Aerial crown-view tile of a tropical tree (Barro Colorado Island, Panama), acquired 20241112:
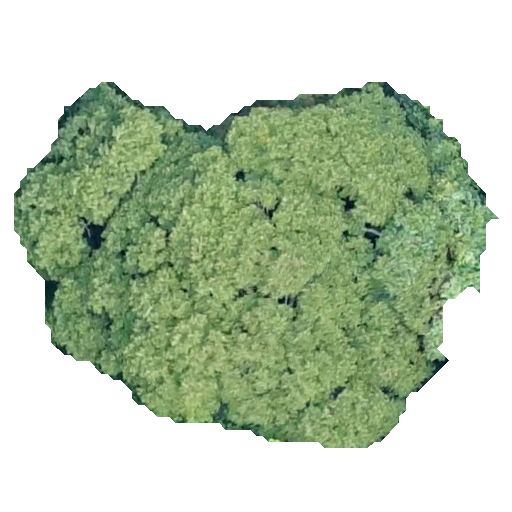
Species: Hymenaea courbaril
GBIF accepted scientific name: Hymenaea courbaril
Crown area: 202.424 m²